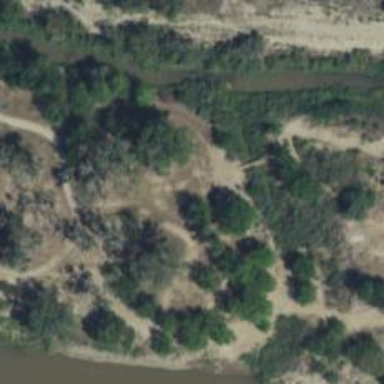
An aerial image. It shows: Disc golf hole.